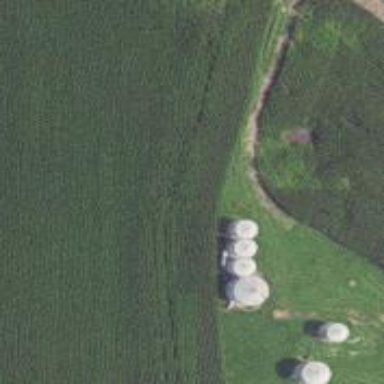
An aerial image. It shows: Silo.